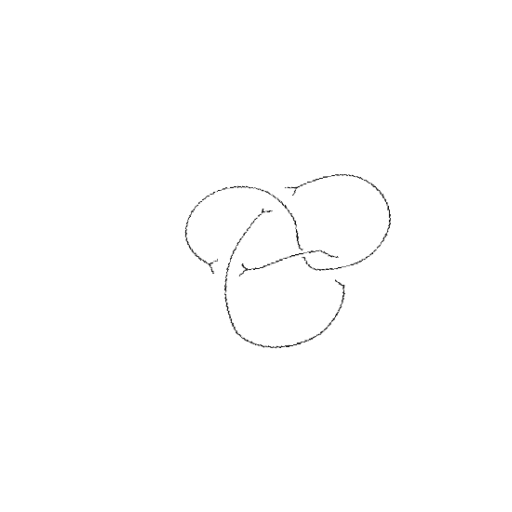
Crossing number: 4